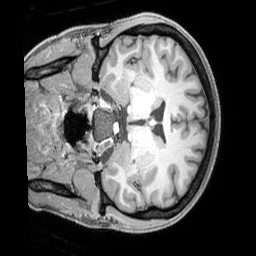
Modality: T1w
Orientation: coronal
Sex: female
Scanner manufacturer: siemens
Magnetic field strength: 3 T
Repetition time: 2.3 s
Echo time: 0.00226 s